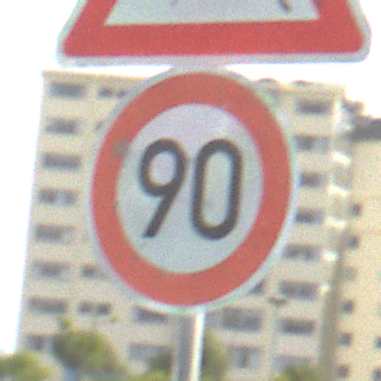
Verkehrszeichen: Geschwindigkeit90
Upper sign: WildwechselRechts
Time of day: MorningAfternoon
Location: Outdoor (Suburban)
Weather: PartlyCloudy
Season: NotSpecified
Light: Natural